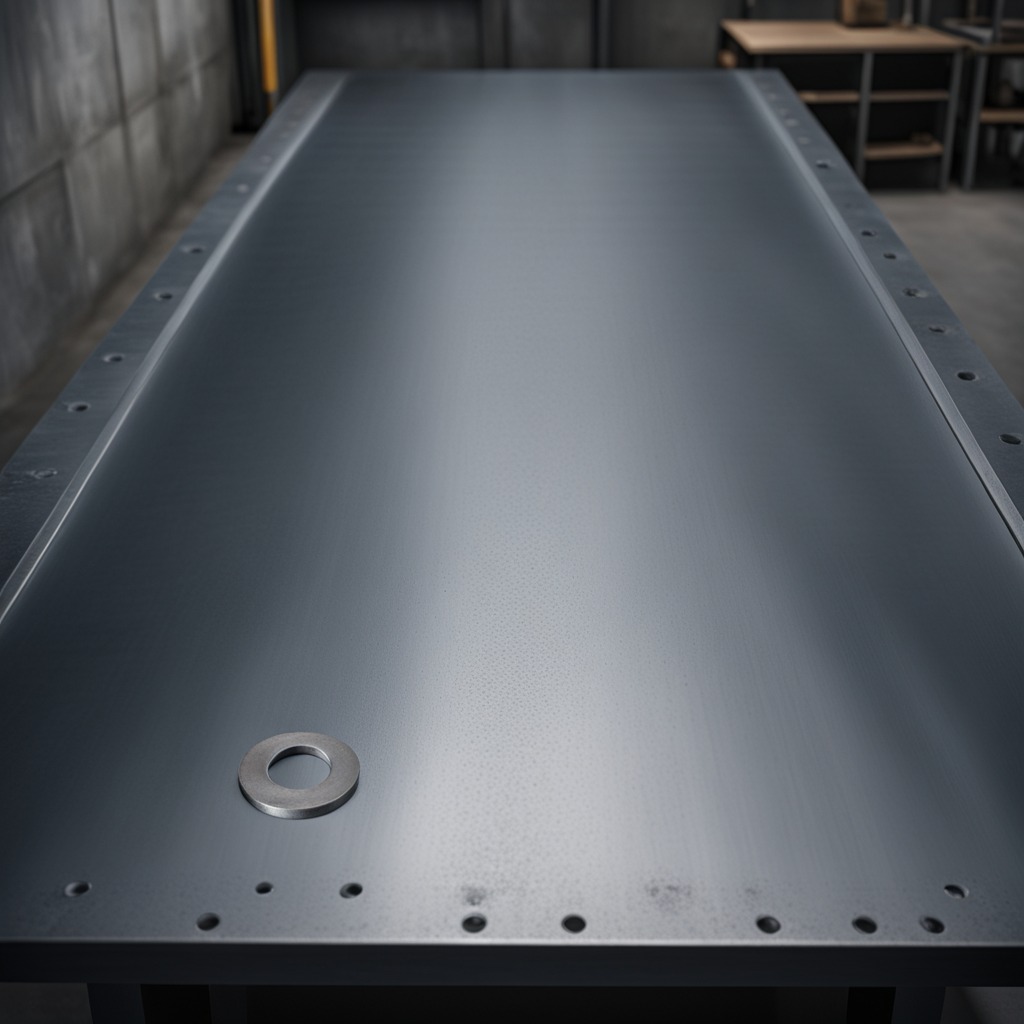
A flat metal washer lying on a cold steel table in a mining workshop gritty textures